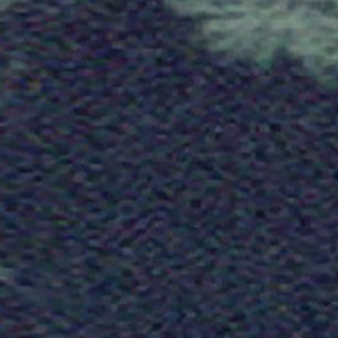
Label: other